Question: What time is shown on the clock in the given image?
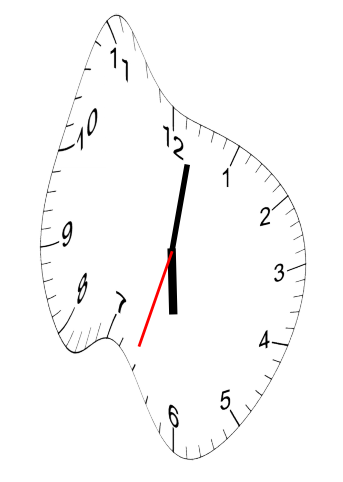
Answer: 06:01:33